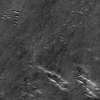
Atmospheric dust classification: not_dusty